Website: apple
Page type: billing-address
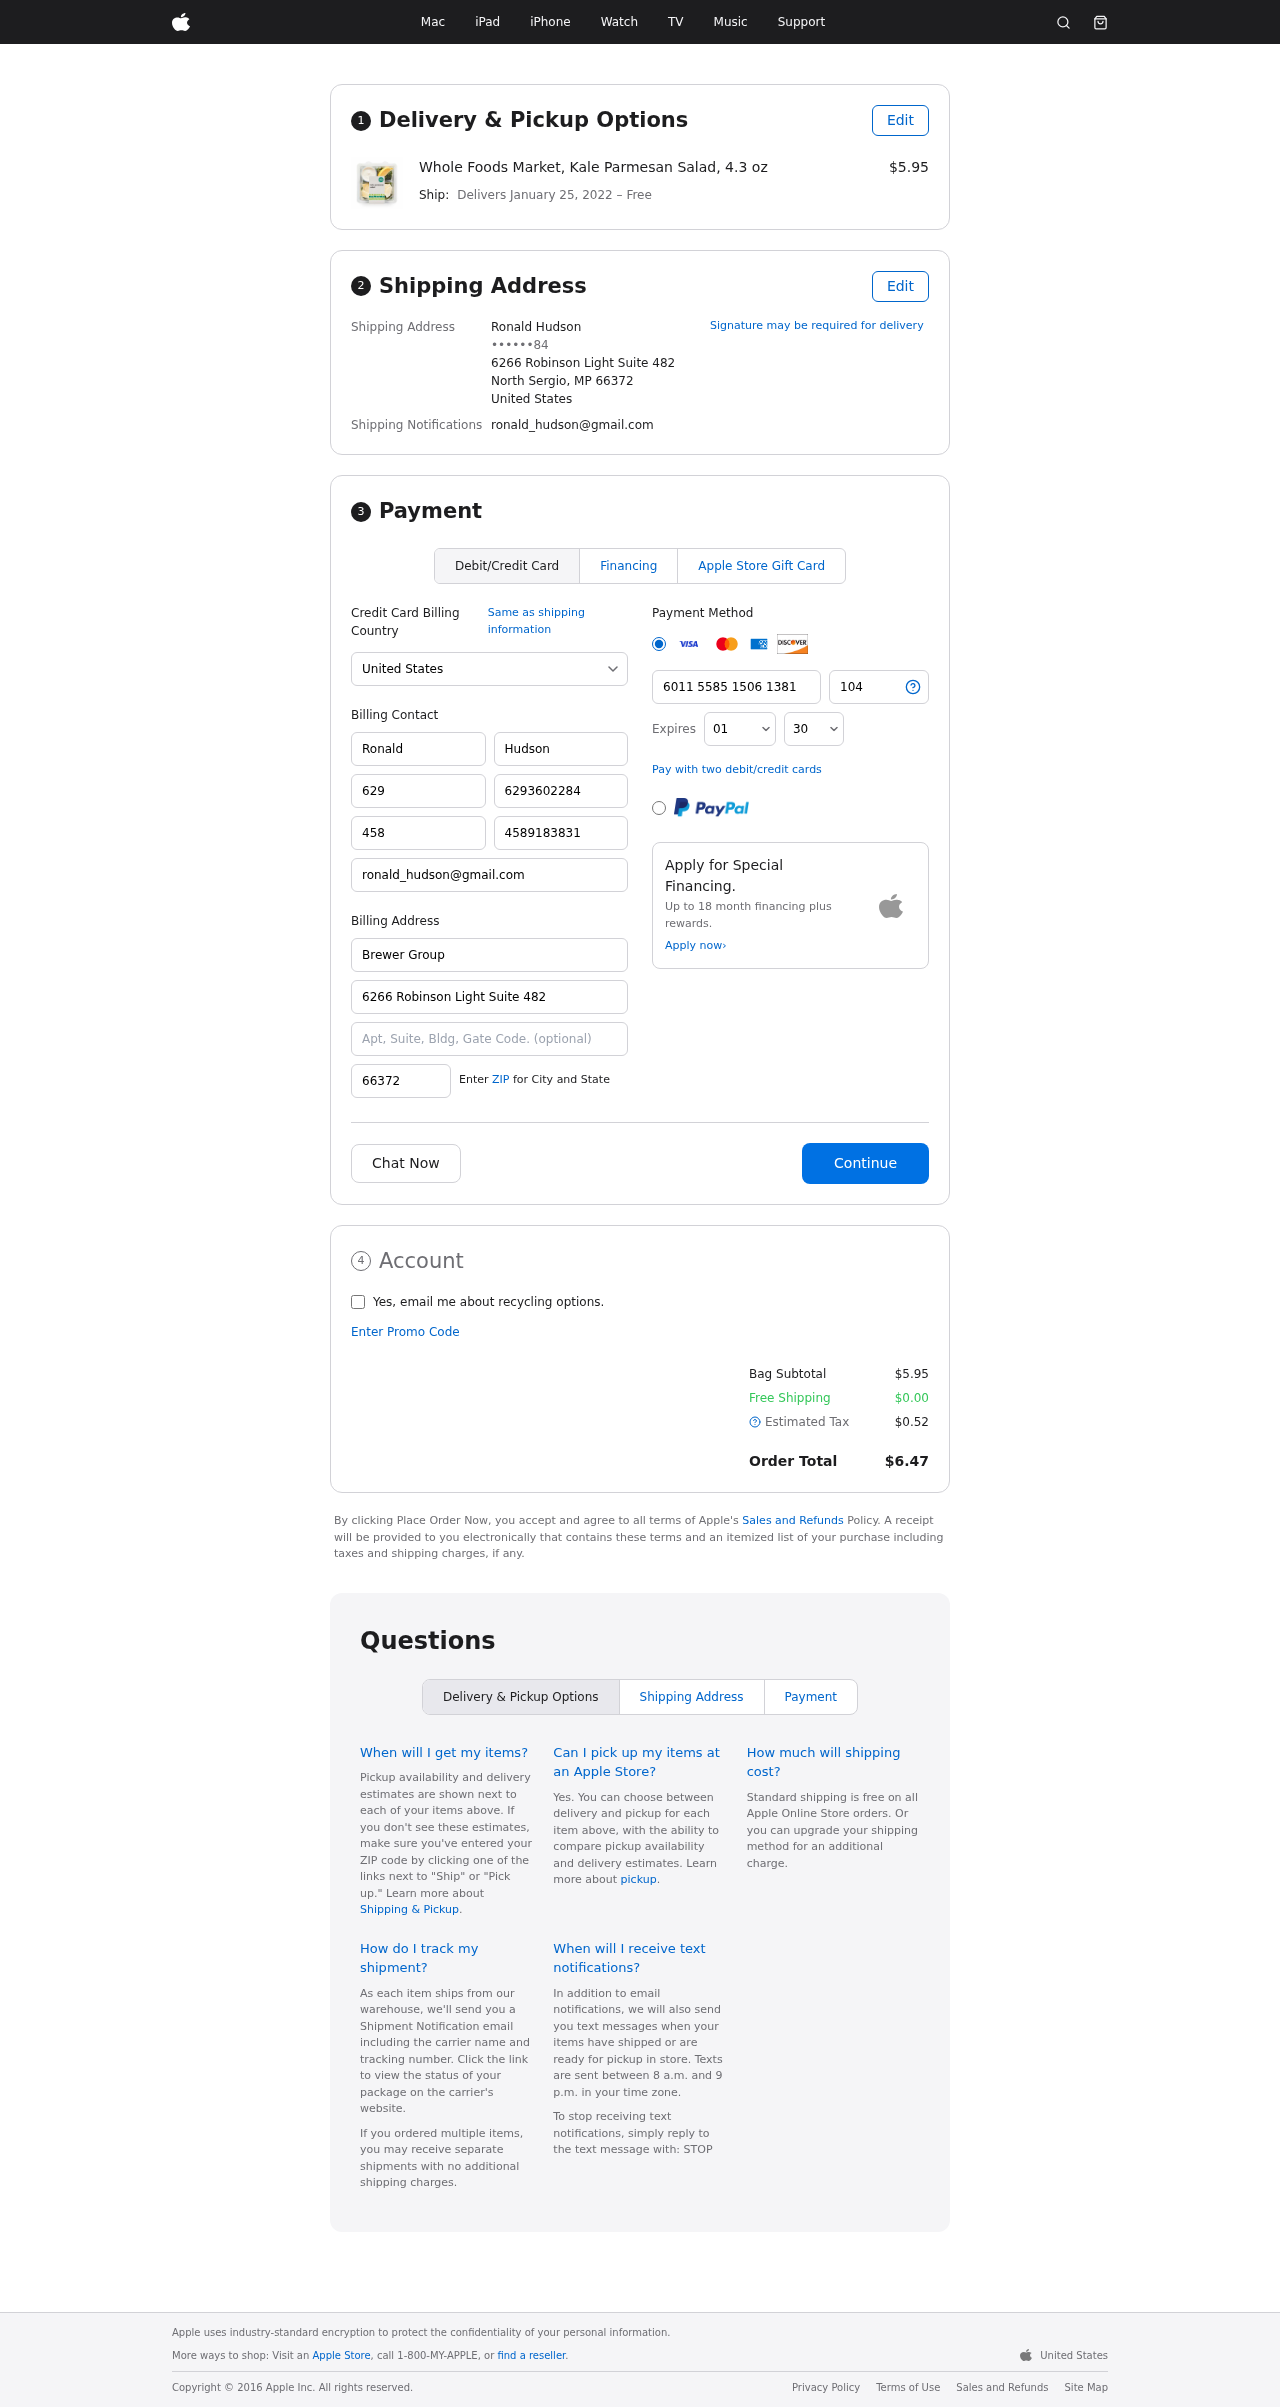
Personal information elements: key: PII_CARD_CVV
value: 104
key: PII_CARD_EXPIRY_MONTH
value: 01
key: PII_CARD_EXPIRY_YEAR
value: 30
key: PII_CARD_NUMBER
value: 6011 5585 1506 1381
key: PII_CITY_STATE_ZIP
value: North Sergio, MP 66372
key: PII_COUNTRY
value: United States
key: PII_EMAIL
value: ronald_hudson@gmail.com
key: PII_FULLNAME
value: Ronald Hudson
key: PII_STREET
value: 6266 Robinson Light Suite 482
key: PII_PHONE_MASKED
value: ••••••84
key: PII_BILLING_FIRSTNAME
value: Ronald
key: PII_BILLING_LASTNAME
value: Hudson
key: PII_BILLING_PHONE_AREA
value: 629
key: PII_BILLING_PHONE
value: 6293602284
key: PII_BILLING_PHONE_ALT_AREA
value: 458
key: PII_BILLING_PHONE_ALT
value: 4589183831
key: PII_BILLING_EMAIL
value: ronald_hudson@gmail.com
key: PII_BILLING_COMPANY
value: Brewer Group
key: PII_BILLING_STREET
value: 6266 Robinson Light Suite 482
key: PII_BILLING_POSTCODE
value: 66372
Product elements: key: PRODUCT1_NAME
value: Whole Foods Market, Kale Parmesan Salad, 4.3 oz
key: PRODUCT1_PRICE
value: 5.95
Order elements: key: ORDER_DELIVERY_DATE
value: January 25, 2022
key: ORDER_SUBTOTAL
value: $5.95
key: ORDER_SHIPPING_COST
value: $0.00
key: ORDER_TAX
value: $0.52
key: ORDER_TOTAL
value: $6.47